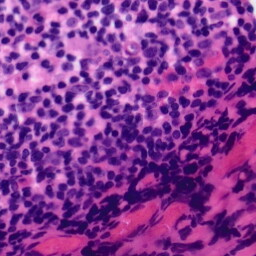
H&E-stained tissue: Tonsil